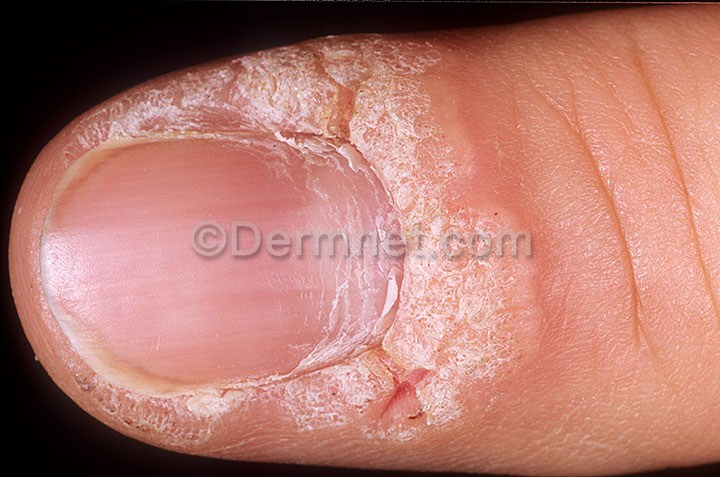
Disease: Warts Molluscum and other Viral Infections